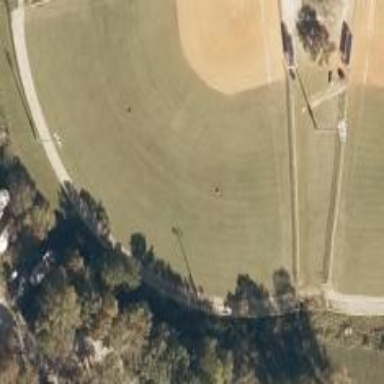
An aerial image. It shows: Softball pitch for leisure sports.